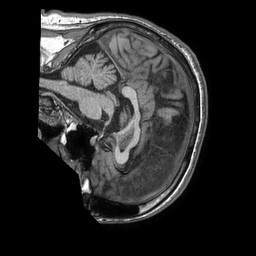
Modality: T1w
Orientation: sagittal
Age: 58
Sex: male
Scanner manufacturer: philips
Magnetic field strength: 1.5 T
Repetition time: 0.00757 s
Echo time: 0.003442 s